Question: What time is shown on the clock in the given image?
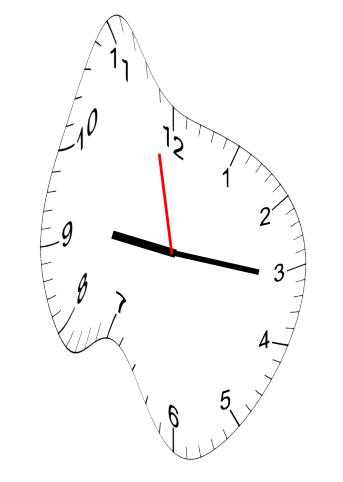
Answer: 09:15:58